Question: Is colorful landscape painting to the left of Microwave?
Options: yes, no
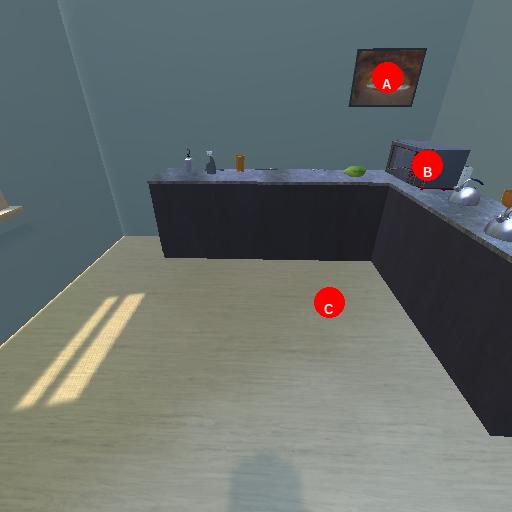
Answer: yes